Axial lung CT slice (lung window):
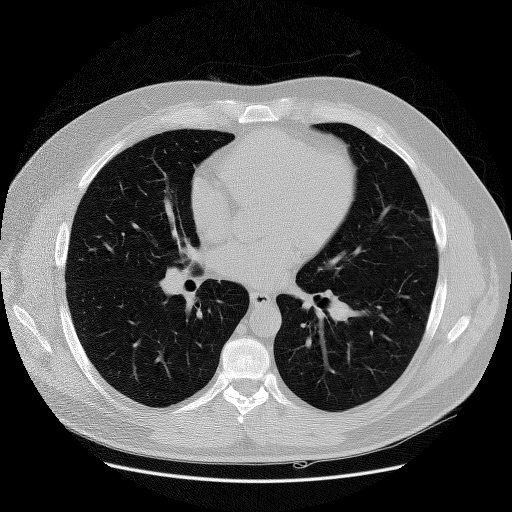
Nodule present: no